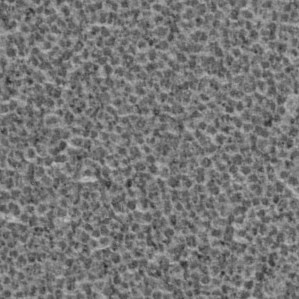
Label: frost